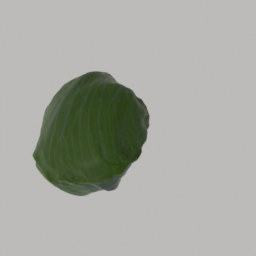
Label: nature